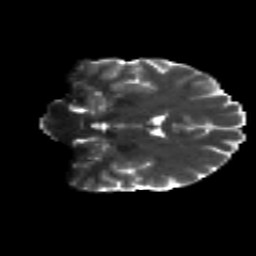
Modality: T2w
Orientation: coronal
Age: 28
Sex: male
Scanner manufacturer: siemens
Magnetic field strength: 3 T
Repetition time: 8.8 s
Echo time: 0.085 s